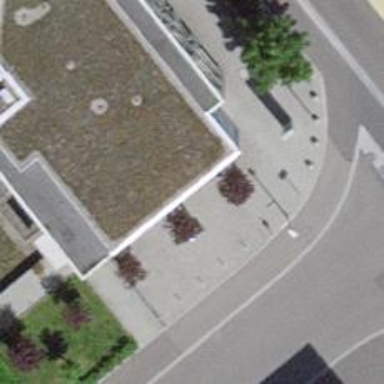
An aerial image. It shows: Restaurant.